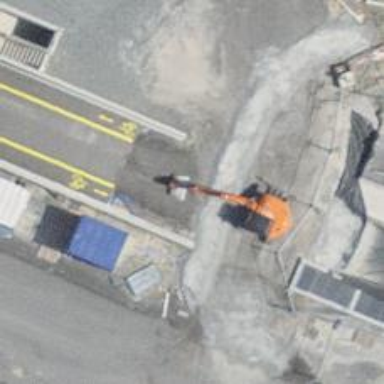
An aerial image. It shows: Lift gate barrier.